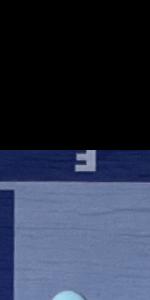
Label: Empty